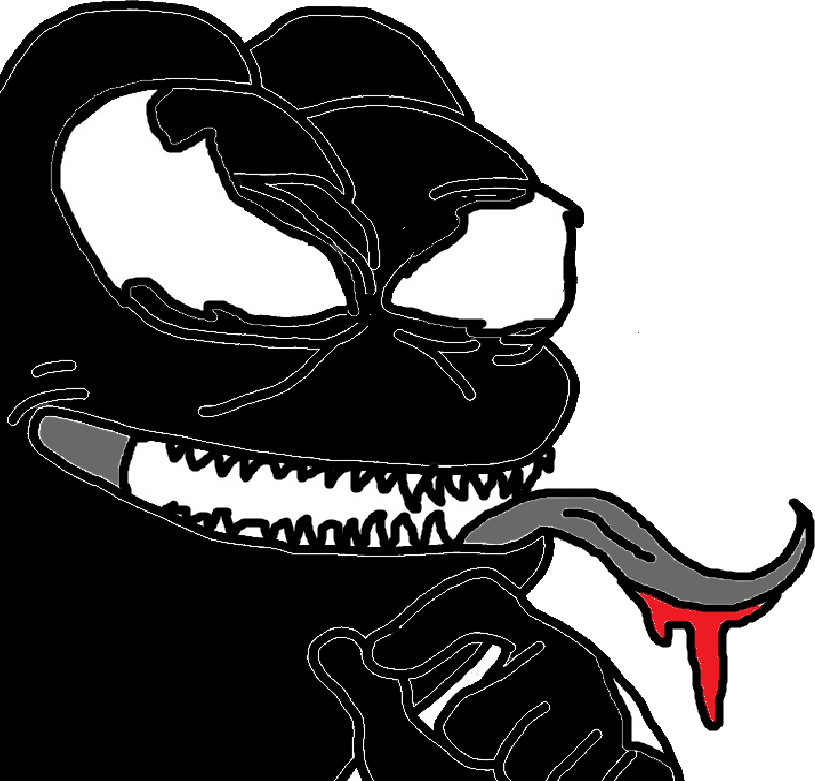
Label: 5_Pepe